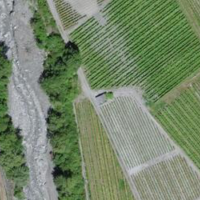
EUNIS habitat code: 40
Species observed at this site:
Prunus mahaleb